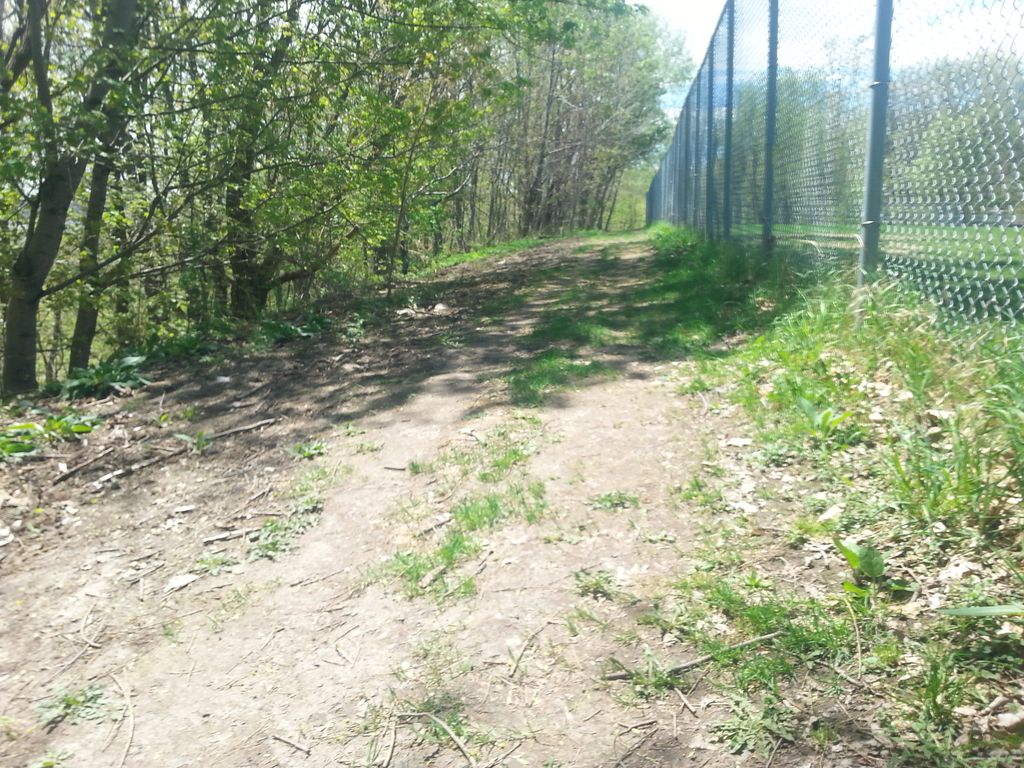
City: quebec_city